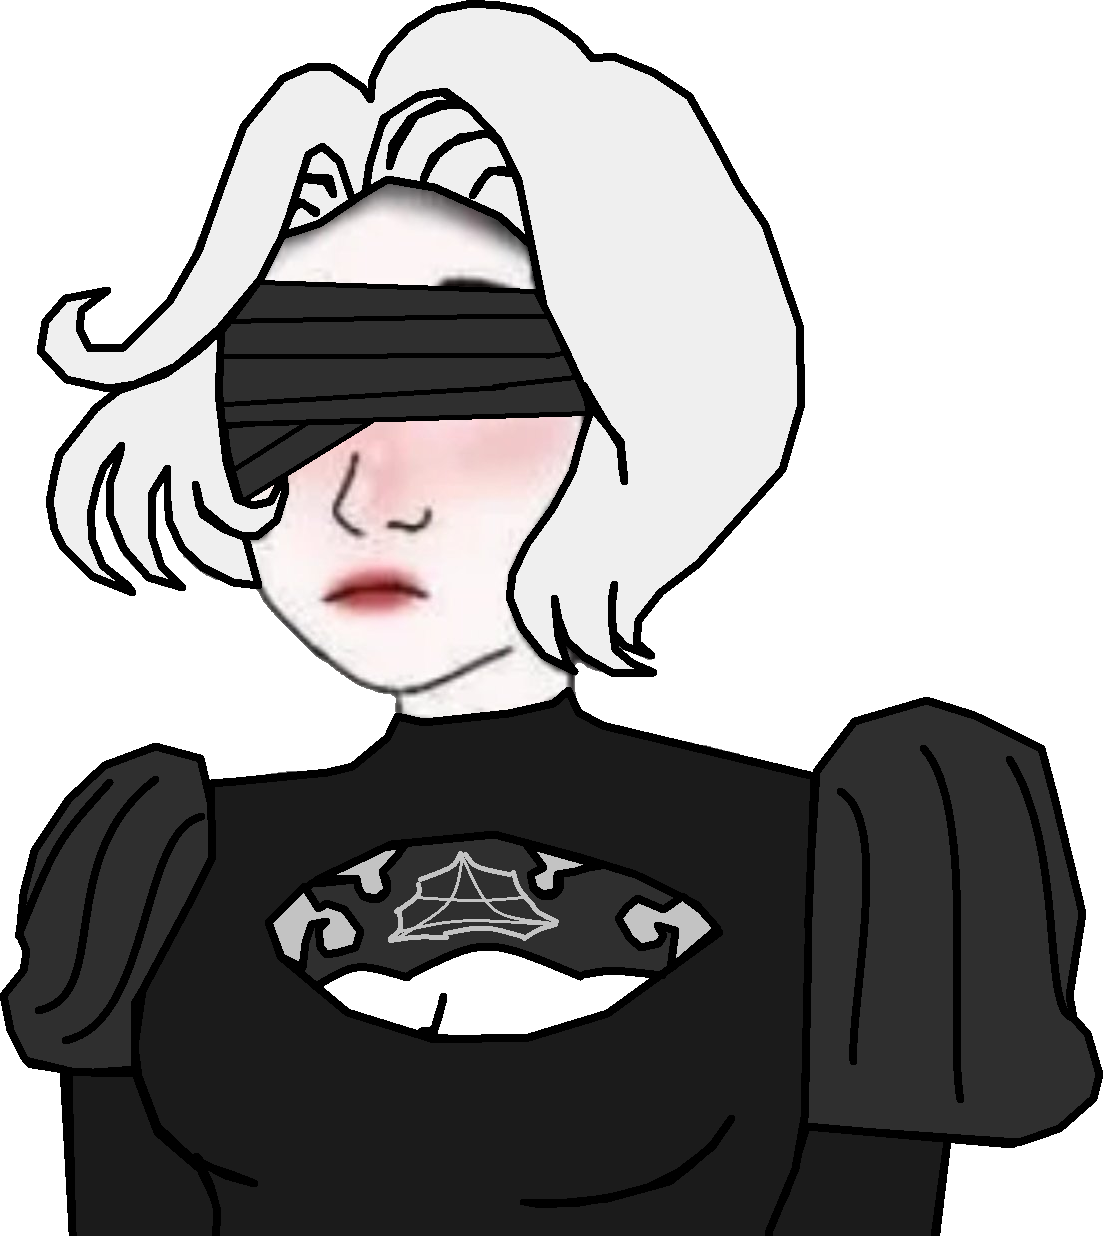
Label: 5_Doomer_Girl